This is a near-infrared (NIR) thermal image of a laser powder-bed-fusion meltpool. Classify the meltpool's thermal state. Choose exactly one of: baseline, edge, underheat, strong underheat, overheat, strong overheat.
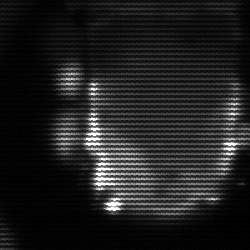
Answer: baseline